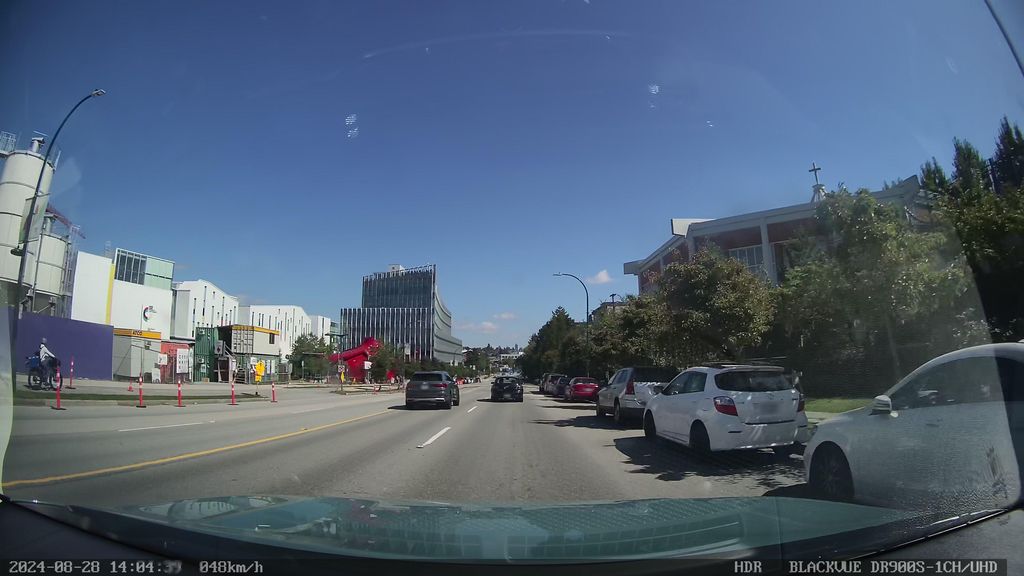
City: vancouver